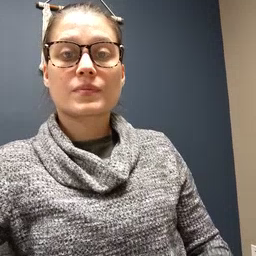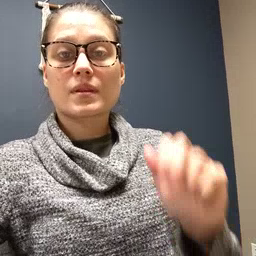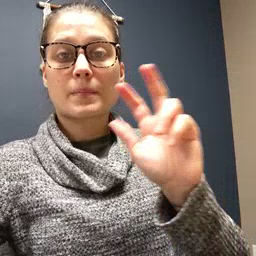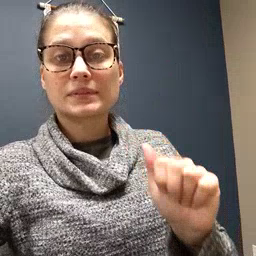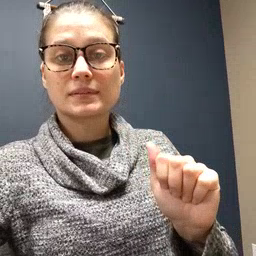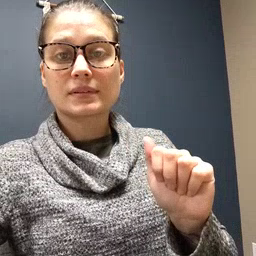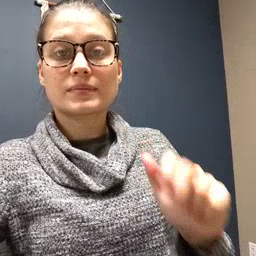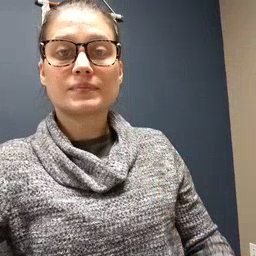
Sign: pizza